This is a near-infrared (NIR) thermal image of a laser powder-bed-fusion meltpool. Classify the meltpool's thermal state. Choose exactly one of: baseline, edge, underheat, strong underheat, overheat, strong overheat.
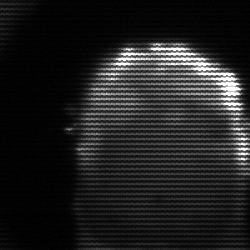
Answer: baseline